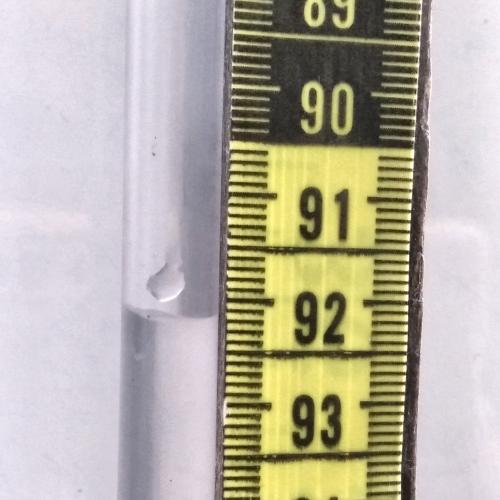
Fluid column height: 92.2 cm